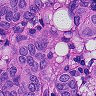
Metastatic tissue present: yes